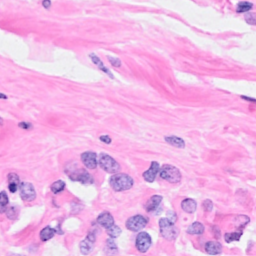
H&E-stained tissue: Breast